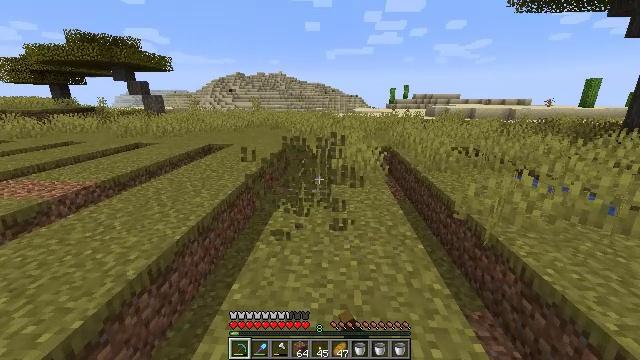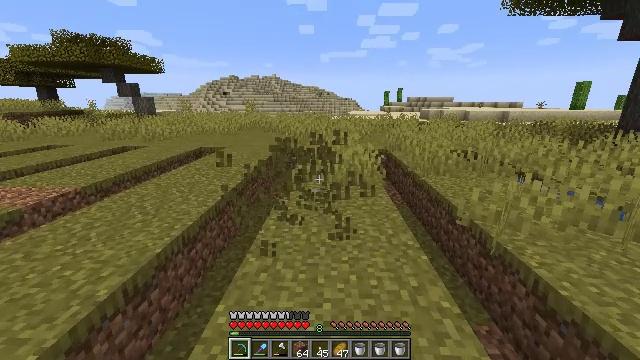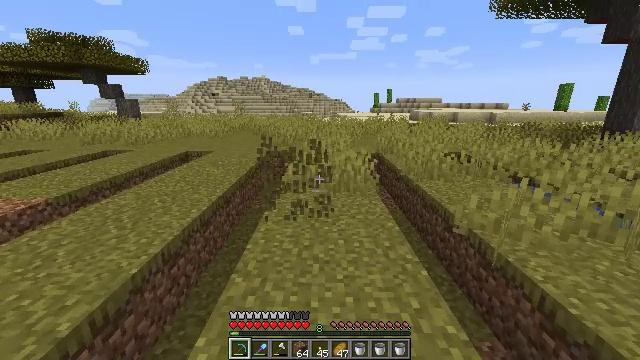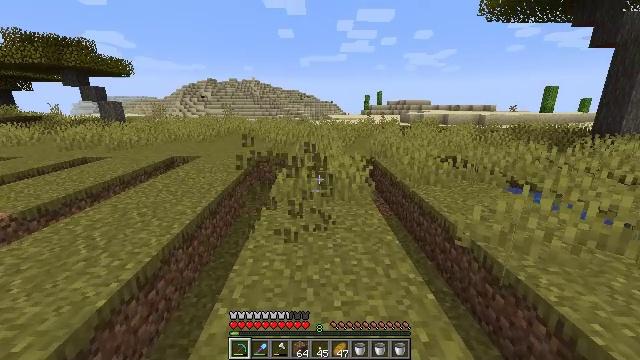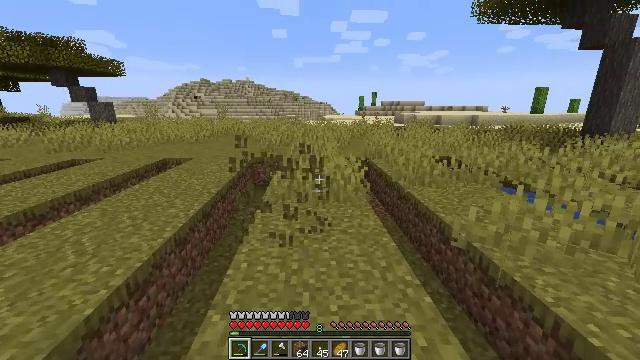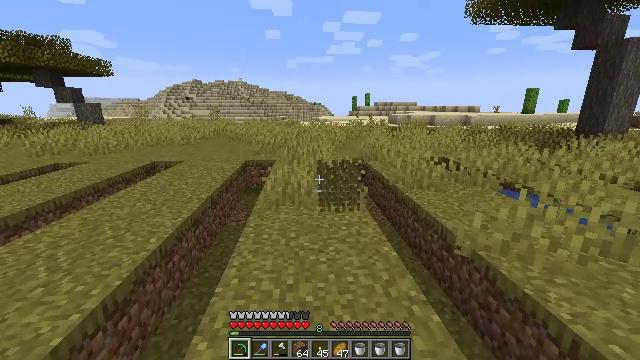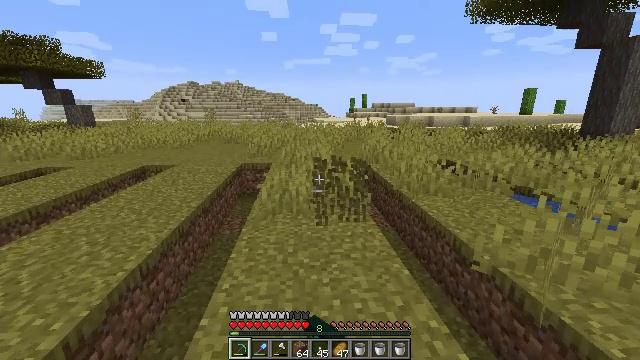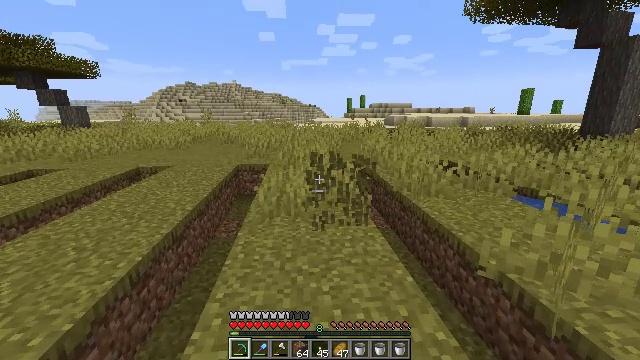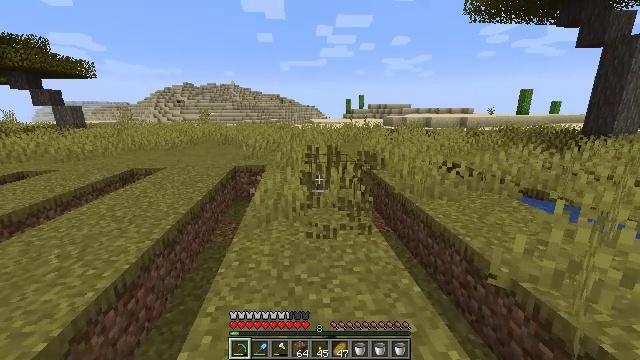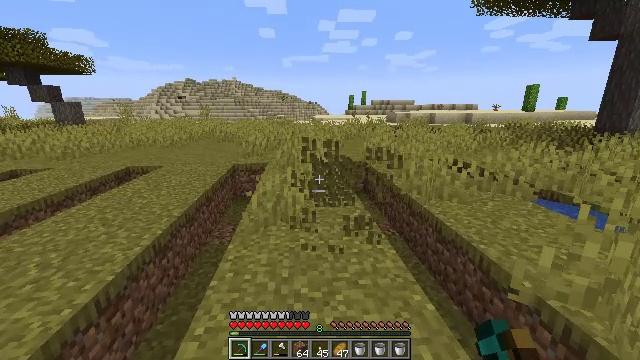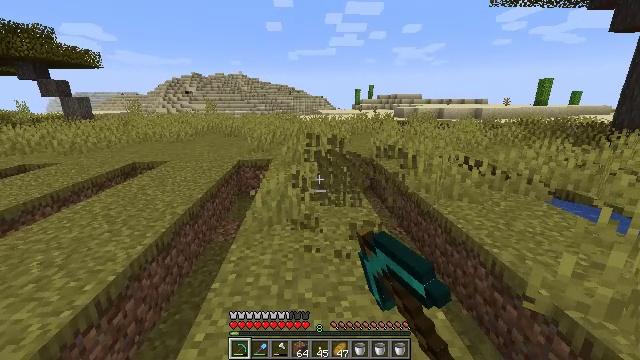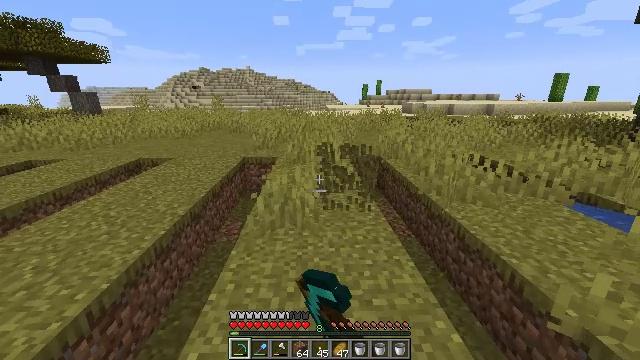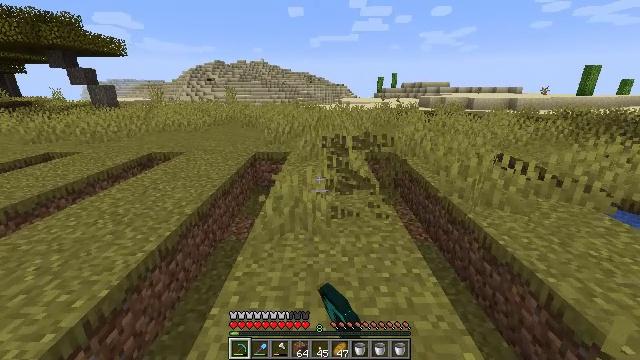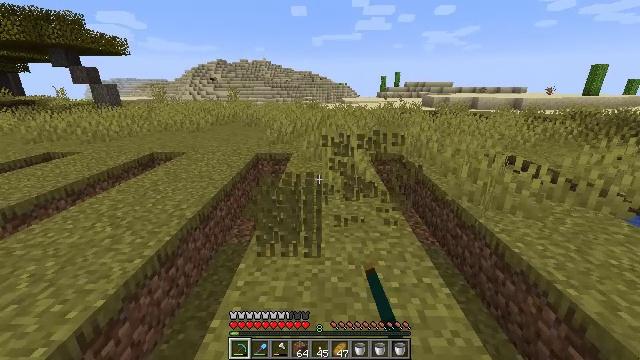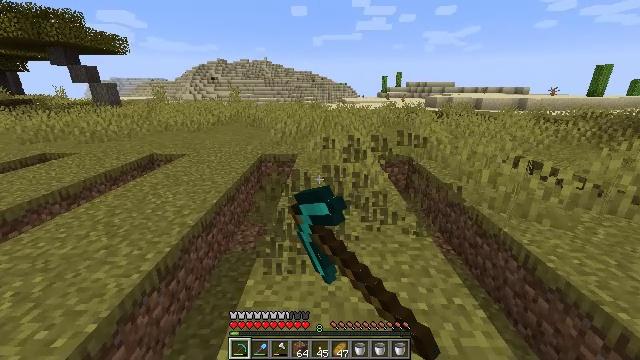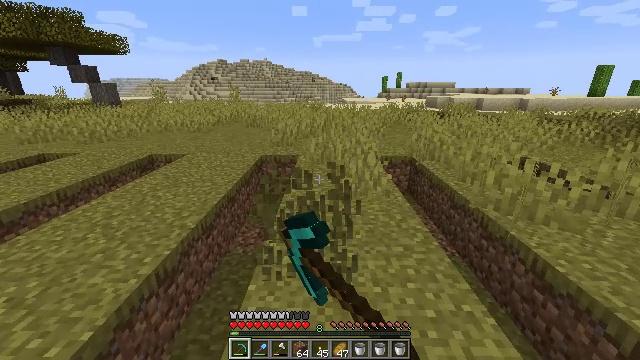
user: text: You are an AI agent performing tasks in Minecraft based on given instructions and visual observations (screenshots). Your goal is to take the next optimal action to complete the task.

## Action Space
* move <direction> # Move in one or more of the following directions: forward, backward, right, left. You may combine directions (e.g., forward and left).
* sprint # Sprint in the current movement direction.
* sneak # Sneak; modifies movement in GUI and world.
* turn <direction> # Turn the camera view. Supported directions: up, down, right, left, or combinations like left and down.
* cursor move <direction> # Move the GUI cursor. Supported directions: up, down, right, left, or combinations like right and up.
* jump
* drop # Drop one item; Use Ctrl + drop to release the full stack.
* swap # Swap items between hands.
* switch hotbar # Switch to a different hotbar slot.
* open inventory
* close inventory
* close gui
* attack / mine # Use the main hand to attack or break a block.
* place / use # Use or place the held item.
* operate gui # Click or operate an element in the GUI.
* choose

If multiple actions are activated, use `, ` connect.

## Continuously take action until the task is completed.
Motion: motion action
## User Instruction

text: Collect the grass from the surface.
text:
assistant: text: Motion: move forward, turn right, attack / mine
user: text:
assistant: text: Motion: move forward, turn right, attack / mine
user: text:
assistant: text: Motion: move forward, turn right, attack / mine
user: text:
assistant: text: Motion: move forward, turn right, attack / mine
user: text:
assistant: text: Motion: move forward, turn right, attack / mine
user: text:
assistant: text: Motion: move forward, attack / mine
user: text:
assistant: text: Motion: move forward, attack / mine
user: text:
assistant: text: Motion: move forward, attack / mine
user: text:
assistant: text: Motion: move forward, attack / mine
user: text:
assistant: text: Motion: move forward, turn left and down, attack / mine
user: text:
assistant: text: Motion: move forward, turn left, attack / mine
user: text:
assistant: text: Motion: move forward and move left, turn left and down, attack / mine
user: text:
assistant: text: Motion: move forward and move left, attack / mine
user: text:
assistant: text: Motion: move forward and move left, attack / mine
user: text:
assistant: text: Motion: move forward, attack / mine
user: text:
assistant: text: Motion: move forward, turn right, attack / mine
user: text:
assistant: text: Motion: move forward, turn right, attack / mine
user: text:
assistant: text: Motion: move forward, turn right, attack / mine
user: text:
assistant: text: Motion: move forward, attack / mine
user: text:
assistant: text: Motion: move forward, attack / mine
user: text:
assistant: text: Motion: move forward, attack / mine
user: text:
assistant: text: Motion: move forward, attack / mine
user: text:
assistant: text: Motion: move forward, attack / mine
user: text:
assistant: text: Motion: move forward, attack / mine
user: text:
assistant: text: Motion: move forward, attack / mine
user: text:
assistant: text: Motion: move forward, turn left and down, attack / mine
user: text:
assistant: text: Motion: move forward, turn down, attack / mine
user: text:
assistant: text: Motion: move forward, attack / mine
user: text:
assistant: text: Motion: move forward, attack / mine
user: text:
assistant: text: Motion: move forward, turn down, attack / mine